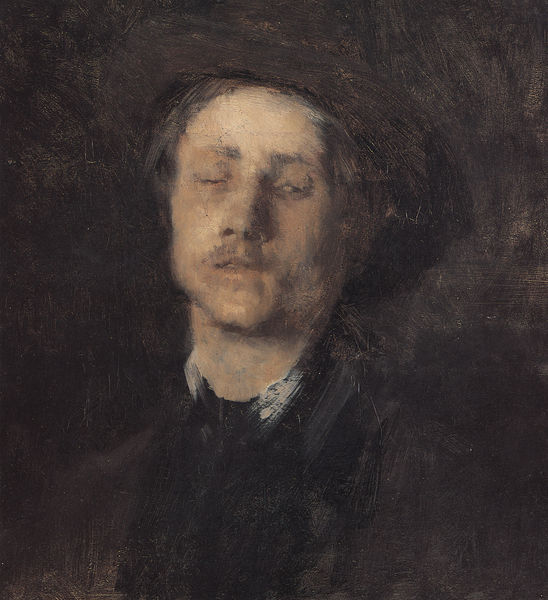
Titel: Kopf eines Blinden
Künstler: Wilhelm Maria Hubertus Leibl
Standort: München
Institution: Städtische Galerie im Lenbachhaus
Schlagwörter: blau, dunkel, gemälde, haut, kopf, mann, schatten, schlaf, weiß, impressionismus, braun, frisur, grau, haar, hell, hintergrund, hut, licht, mund, nase, ohr, schwarz, skizze, stirn, blick, malerei, schleife, anzug, bart, hemd, jacke, jung, kappe, mütze, schnurrbart, wand, augen, gesicht, kleidung, kragen, rahmen, tod, tot, trauer, bildnis, blicken, hals, portrait, porträt, öl, pastos, auge, dunkelheit, haare, mantel, pose, augenbrauen, kinn, lippe, lippen, ohren, schulter, schultern, wangen, schlafen, schlafend, düster, backen, nebel, monochrom, frack, schnäuzer, duktus, krawatte, impressionistisch, brauen, glanz, melancholie, wange, augenbraue, schnauzer, krempe, geschlossen, lider, striche, alter, blind, schraffur, selbstbildnis, pinselduktus, nasenloch, schielen, nasenlöcher, jüngling, selbstportrait, zähne, schlips, diffus, verschwommen, kiefer, expressiv, leiden, müde, struktur, tonig, ölskizze, binde, backe, niedergeschlagen, undeutlich, oberlippenbart, müdigkeit, porträit, pullover, zahn, hautfarben, strukturiert, augenlid, lid, leidend, totd, depression, behindert, benebelt, üngling, #dunkel, siech, vereschwommen, porträt4mann